Question: If you look below, I have a partial screenshot of my web app designed for mobile devices. On android I get a peculiar green shape that looks like a bunch of characters piled up on each other. I upgraded to Ice Cream sandwitch but the same thing is happening. And it's ONLY on the page where I have my map.
Has anyone seen anything like this or know what might be causing it?
It's adjacent the Log Off link in a dark forest green.

# Update:
I narrowed it down to Google Maps API v3. It happens when I call the constructor, but I still don't know how to fix it or get rid of it.
'''
var map = new google.maps.Map(document.getElementById('map'), {
'zoom': 16,
'center': new google.maps.LatLng(39.205316, -96.305485),
'mapTypeId': google.maps.MapTypeId.HYBRID,
zoomControlOptions: {
position: google.maps.ControlPosition.LEFT_BOTTOM
},
mapTypeControlOptions: {
position: google.maps.ControlPosition.RIGHT_BOTTOM,
style: google.maps.MapTypeControlStyle.DROPDOWN_MENU
},
streetViewControlOptions: {
position: google.maps.ControlPosition.LEFT_BOTTOM
},
panControlOptions: {
position: google.maps.ControlPosition.LEFT_BOTTOM
}
});
'''
# Update #2:
Tried debugging it with Chrome Mobile but it's not showing up. Only shows up in Android ICS browser.
---
# SOLUTION:
Looks like the Android ICS browser does not play nice with CSS 'text-indent: -9999em;'
For my logo element I had the following html:
'''
<hgroup>
<h1><a href="Default.aspx#main">Company Name</a></h1>
</hgroup>
'''
'''
/* Logo */
header hgroup {
background: url("../imgs/logo_143x60.png") no-repeat scroll 0 0 transparent;
display: block;
height: 60px;
left: 0;
position: absolute;
top: 6px;
width: 312px;
}
header hgroup h1 a {
text-indent: -9999em;
display: block;
height: 60px;
width: auto;
}
header hgroup h3 {
text-indent: -9999em;
height: 0;
}
'''
I simply removed the text 'Company Name', problem solved.
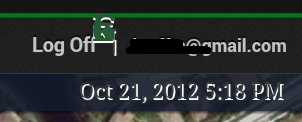
Answer: Without a link I'm kinda working blind here, but IF it's not something directly caused by your code - I'd take a wild guess and say it could be the result of an app on your device? For example I know some sat nav apps turn addresses into hyperlinks (to open up the sat nav app). As it's on the page that has a map, this theory sounds plausable.
Evaluate the offending element in Firebug/Web Inspector for more clues.
Following revelations that it only happens in the Android browser, I'd try a few steps to help narrow down the root causation.
Get your friends/colleagues/emulators to replicate the issue. If it is intermittent, or only applicable to your own device - this sounds like the behaviour of a rogue app parsing text into a link or something similar. Knowing which offending app it is will help track down where the problem lies.
Another option would be to find elements that have a style of the dark green color in your stylesheet. Change the to pink, and keep reducing the scope of the CSS selector until only that one element is pink - that will give you indication as to where this element has come from and what it is (I hope). This is quite a laborious process though.
There may be better ways to debug something like this in Android browser, but unfortunately I don't know about them. Good luck!